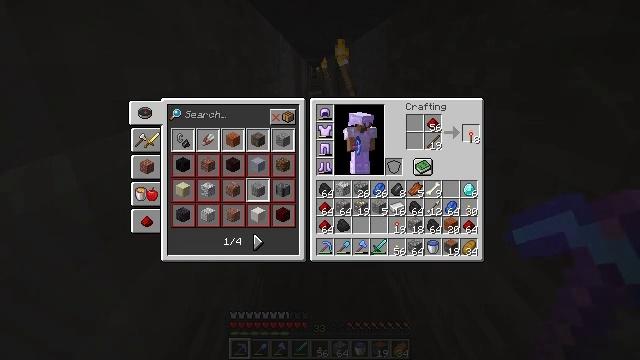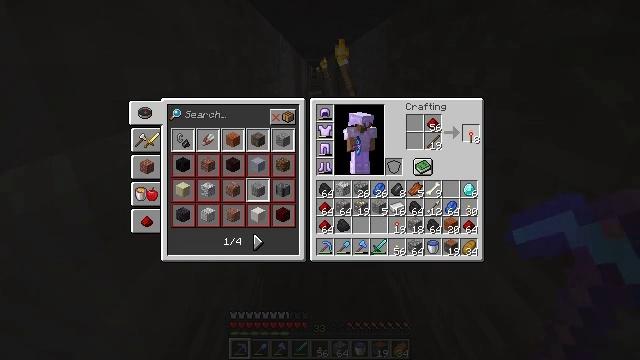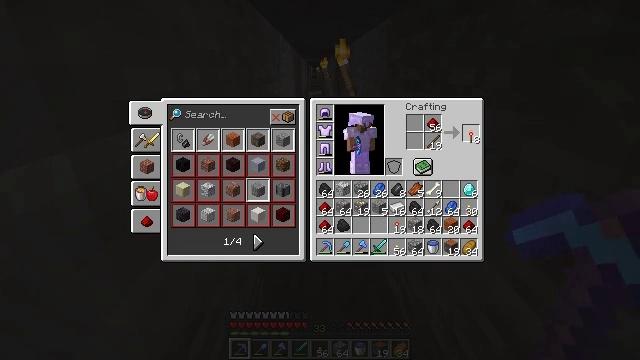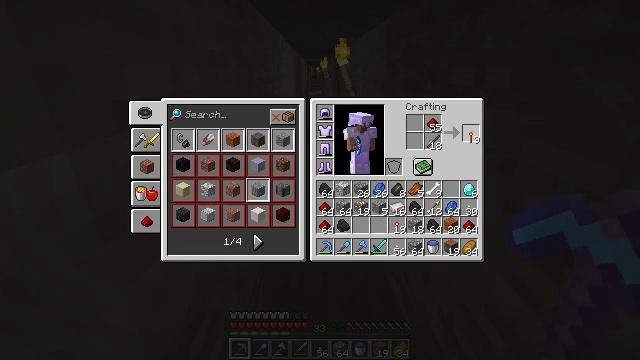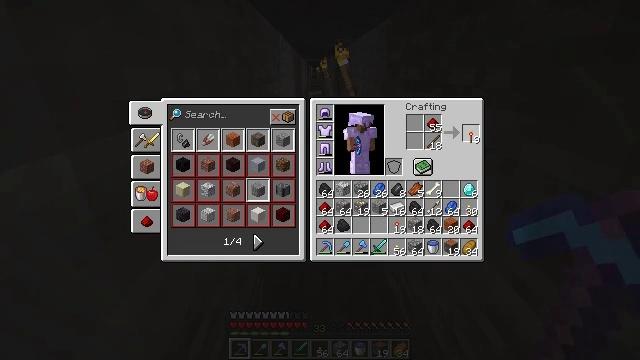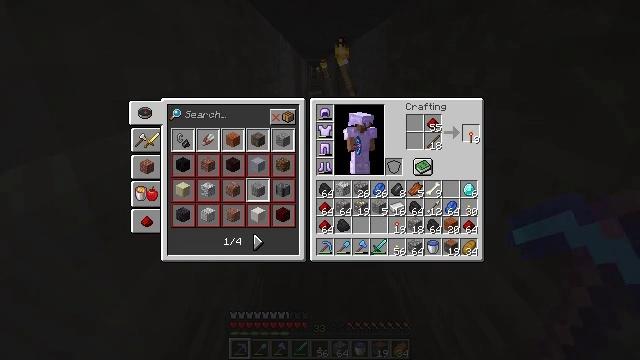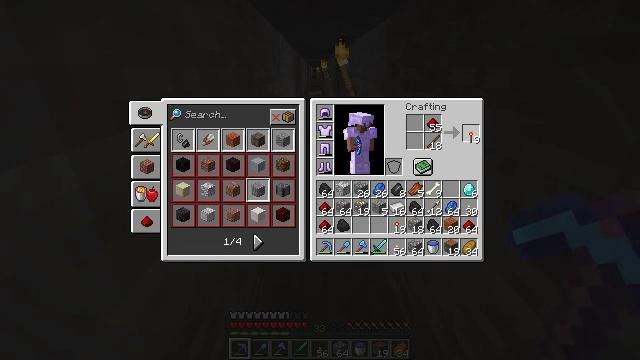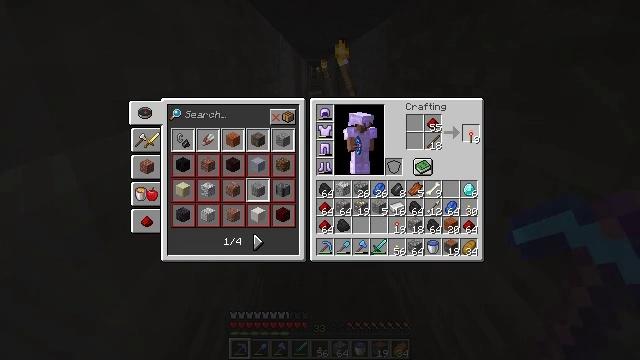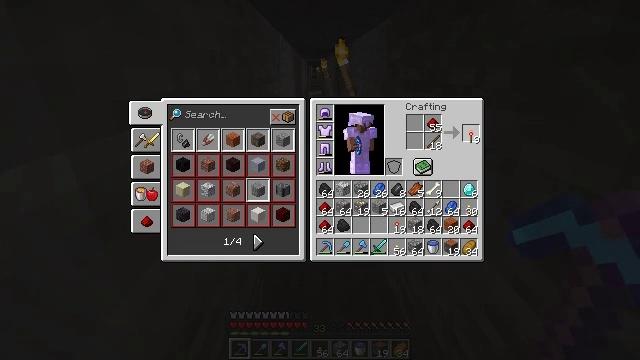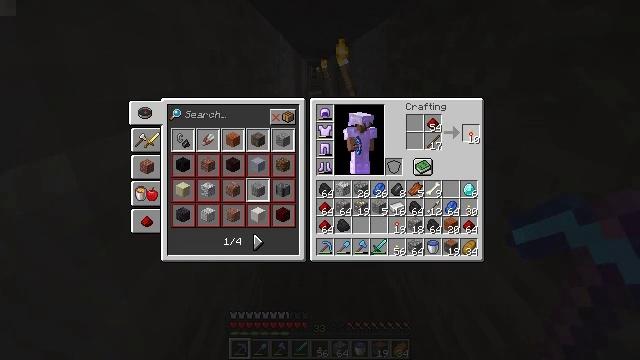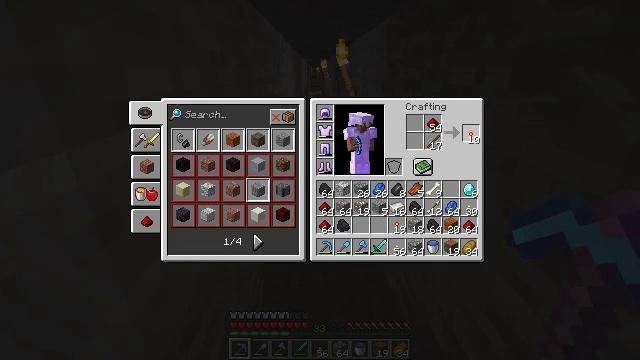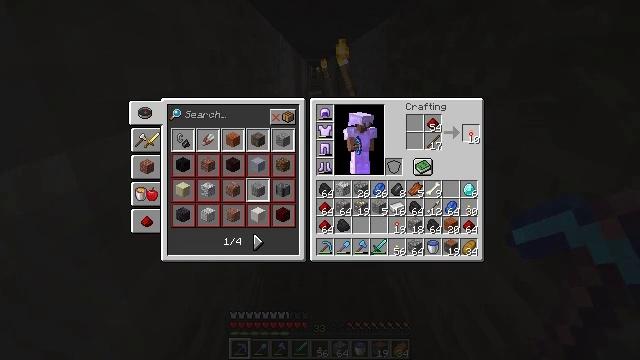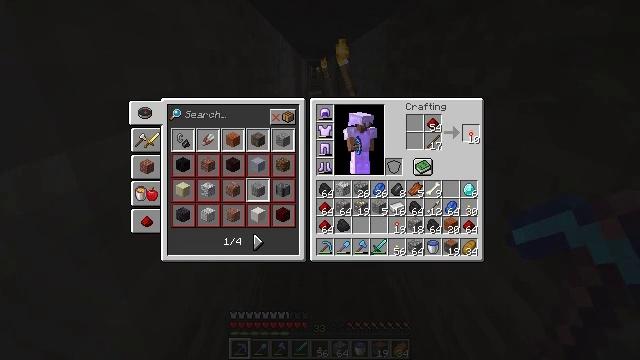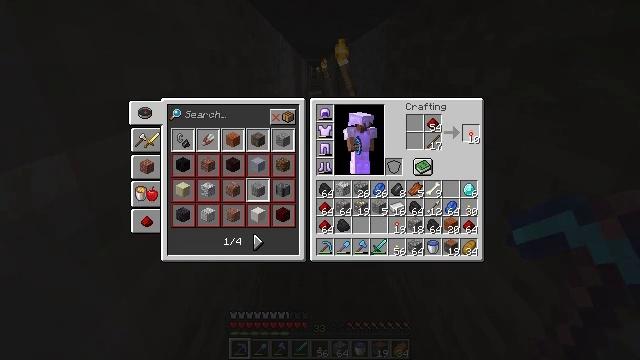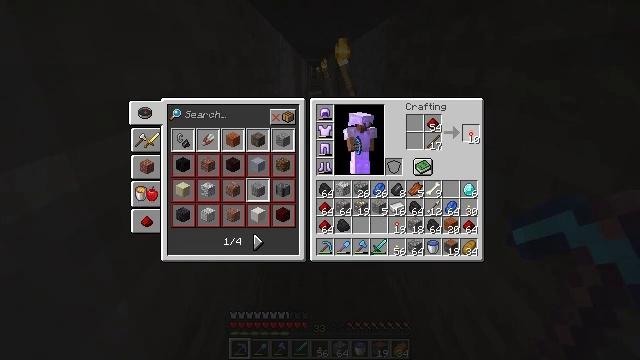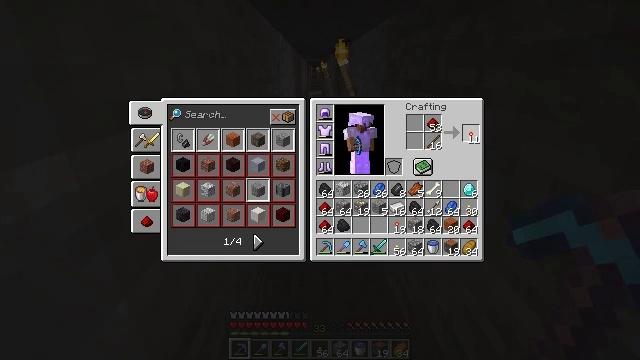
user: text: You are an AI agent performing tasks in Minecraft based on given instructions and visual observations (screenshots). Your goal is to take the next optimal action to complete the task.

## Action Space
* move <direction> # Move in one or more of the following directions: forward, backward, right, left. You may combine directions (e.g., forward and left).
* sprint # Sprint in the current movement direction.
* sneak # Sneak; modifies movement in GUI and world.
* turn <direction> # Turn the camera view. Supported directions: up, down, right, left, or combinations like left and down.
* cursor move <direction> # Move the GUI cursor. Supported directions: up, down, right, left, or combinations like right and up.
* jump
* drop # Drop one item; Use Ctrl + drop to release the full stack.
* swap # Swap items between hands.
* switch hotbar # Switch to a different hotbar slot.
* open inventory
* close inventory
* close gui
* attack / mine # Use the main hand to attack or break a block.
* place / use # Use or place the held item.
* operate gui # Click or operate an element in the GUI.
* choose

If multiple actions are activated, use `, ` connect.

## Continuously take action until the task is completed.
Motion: motion action
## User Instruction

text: Open the crafting table to craft a redstone torch.
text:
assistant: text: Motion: operate gui
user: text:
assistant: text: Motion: operate gui
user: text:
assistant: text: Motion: no_op
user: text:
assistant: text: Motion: operate gui
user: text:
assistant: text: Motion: operate gui
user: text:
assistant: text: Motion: no_op
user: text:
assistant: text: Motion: operate gui
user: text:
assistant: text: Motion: operate gui
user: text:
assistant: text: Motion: no_op
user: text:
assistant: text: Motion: operate gui
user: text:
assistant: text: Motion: operate gui
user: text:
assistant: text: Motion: operate gui
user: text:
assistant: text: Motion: operate gui
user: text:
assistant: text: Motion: operate gui
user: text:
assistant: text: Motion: no_op
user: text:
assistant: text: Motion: operate gui
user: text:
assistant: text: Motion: operate gui
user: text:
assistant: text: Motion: no_op
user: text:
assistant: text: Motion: operate gui
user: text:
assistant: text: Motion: operate gui
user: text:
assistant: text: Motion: operate gui
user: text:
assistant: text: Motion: no_op
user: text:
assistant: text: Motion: operate gui
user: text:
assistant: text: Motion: operate gui
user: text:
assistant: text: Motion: no_op
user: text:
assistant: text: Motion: operate gui
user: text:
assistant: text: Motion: operate gui
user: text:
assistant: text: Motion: operate gui
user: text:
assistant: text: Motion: no_op
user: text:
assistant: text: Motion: operate gui